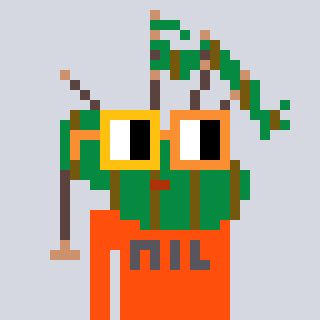
a pixel art character with square yellow and orange glasses, a bagpipe-shaped head and a orange-colored body on a cool background